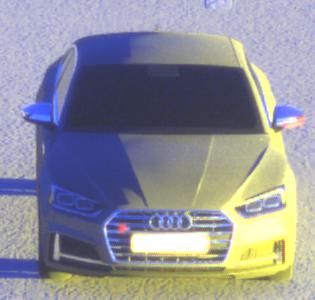
Make: Audi
Model: S5 Sportback
Detailed model: 8T Facelift
Model produced from: 2011
Model produced until: 2016
Doors: 5
Color: gray
Road condition: dry road
Daytime: sunrise or sunset
Contrast: high contrast